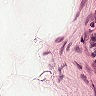
Metastatic tissue present: no